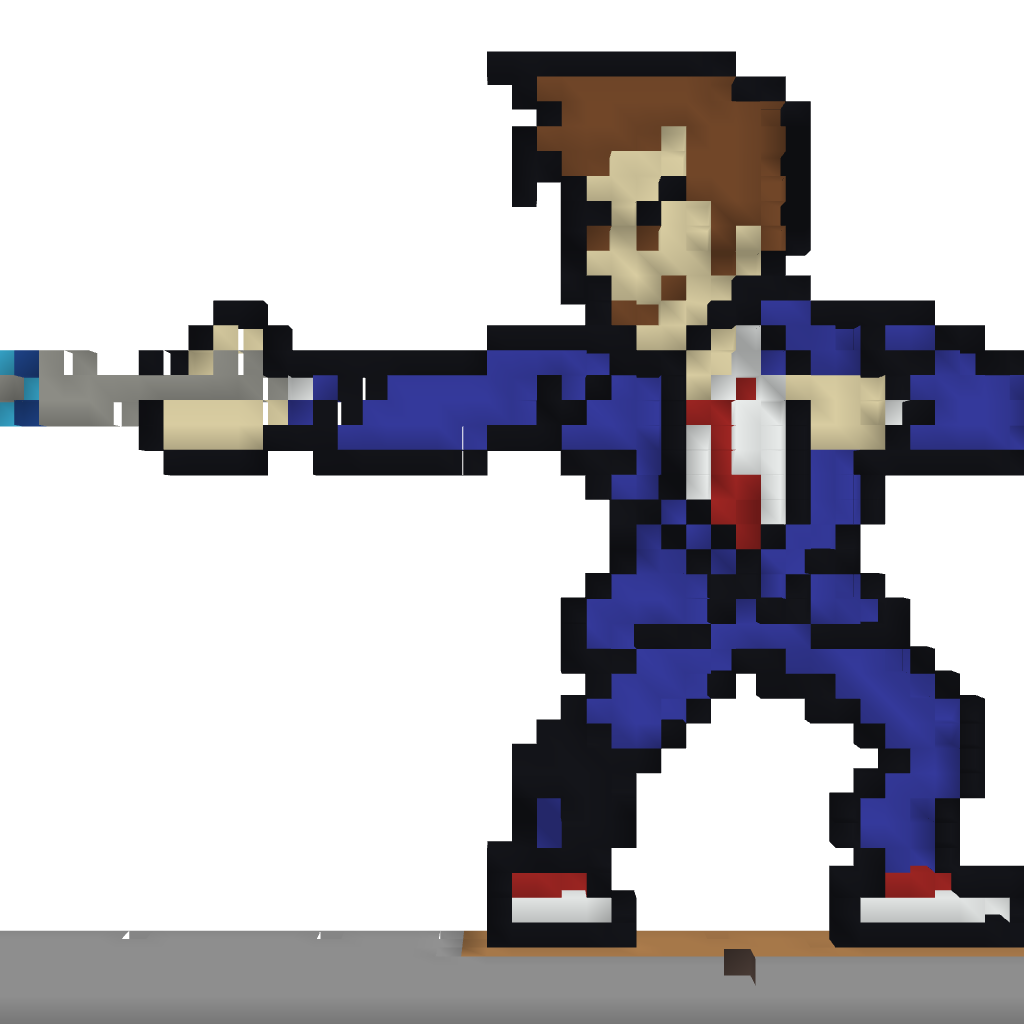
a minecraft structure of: The 10th Doctor